Current action and preconditions to check: trajectory_clear

Your task: For each precondition in the list above, predict whether it will hold at this action.

Consider the current scene as observed from the mobile robot's camera, and analyze the predicted future states of all dynamic agents (e.g., people, animals, vehicles, or any moving entities) within the NEXT SECOND.

IMPORTANT: Only answer "very likely" if you are absolutely certain—based on strong, clear evidence—that a dynamic agent will violate the precondition in the predicted future state. Do NOT answer "very likely" for unlikely, ambiguous, or low-probability risks.

Ask yourself for each precondition: Is there a high probability, with clear and convincing evidence, that the predicted future states of any dynamic agent will interfere with the predicted future state of the currently executing action within the NEXT SECOND, causing that precondition to fail?

Assess the risk level based on these predictions. Use "likely" or "very likely" if motions create a clear risk of interference.

Use "neutral" or "improbable" if agents are nearby but their predicted paths are clearly diverging or non-conflicting.

Failure Risk Categories: "very improbable", "improbable", "neutral", "likely", "very likely"

Answer Format: Output ONLY the probability_of_failure value from these categories: "very improbable", "improbable", "neutral", "likely", "very likely"

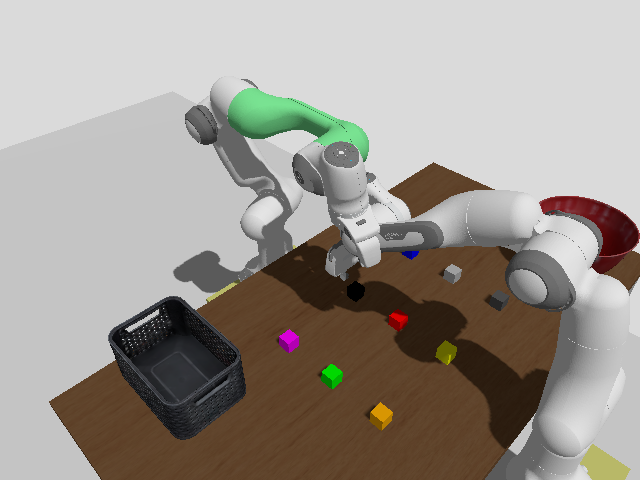

Answer: neutral